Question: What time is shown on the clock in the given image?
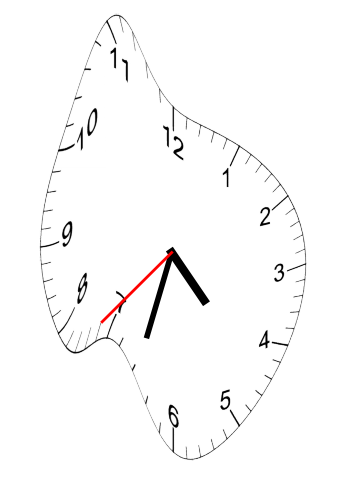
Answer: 04:32:37